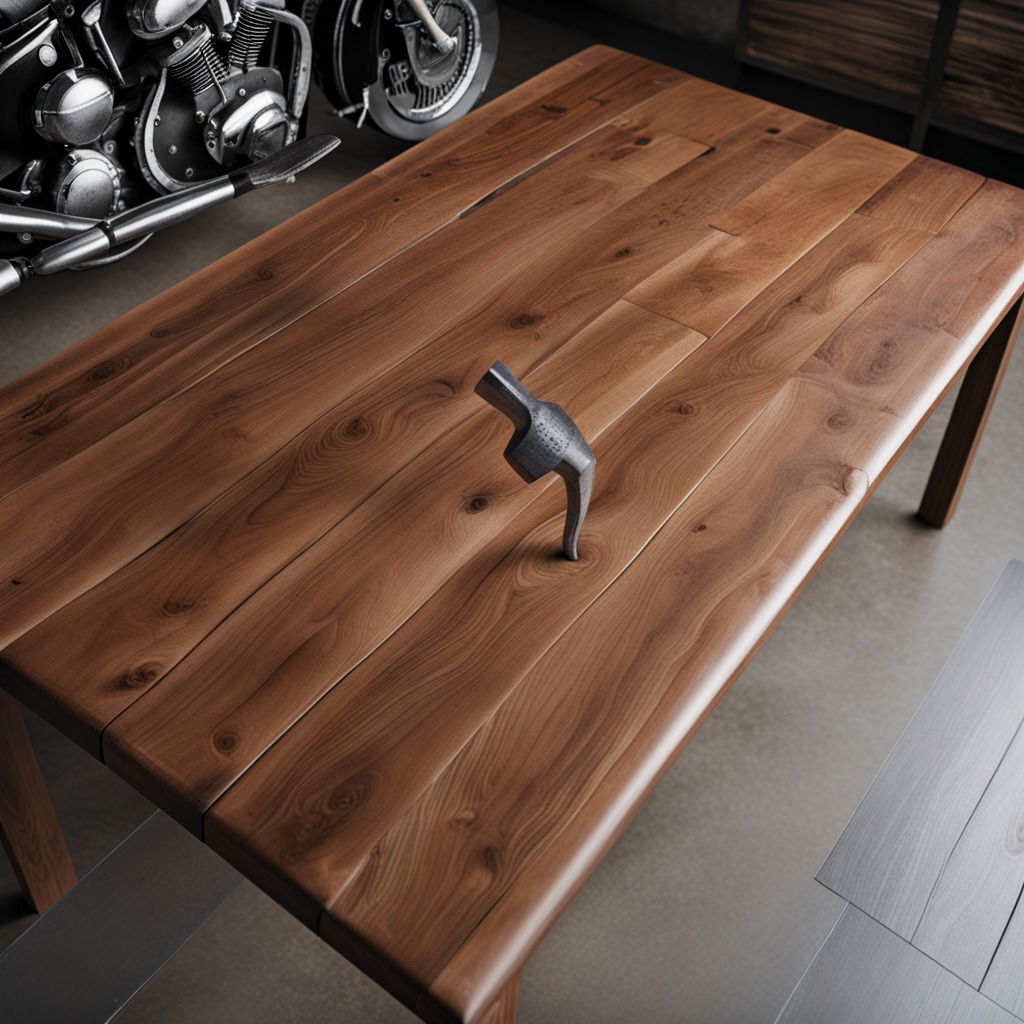
A hammer lies on the oil-spilled wooden table in a vintage motorcycle garage.